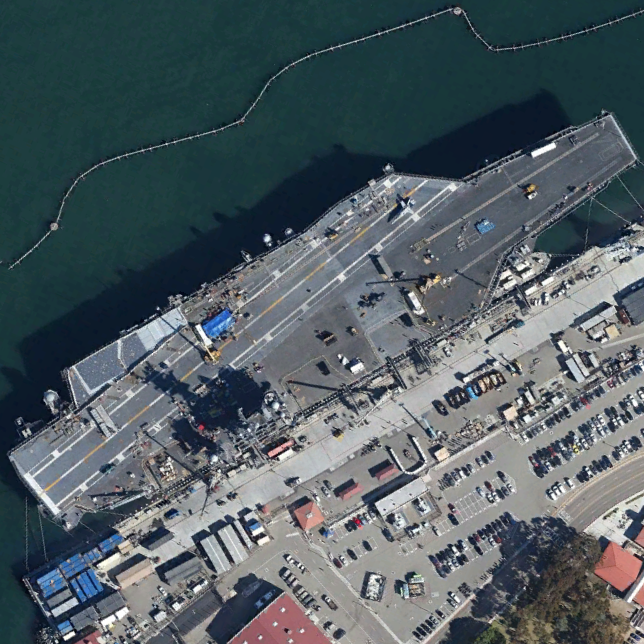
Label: aircraft_carrier